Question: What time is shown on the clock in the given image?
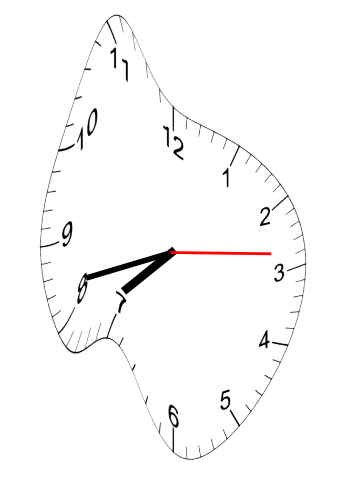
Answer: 07:42:14